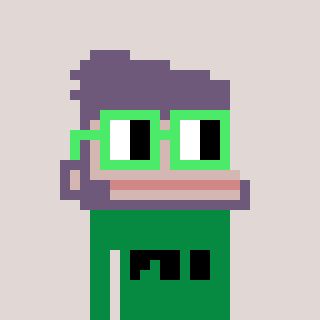
a pixel art character with square light green glasses, a ape-shaped head and a green-colored body on a warm background